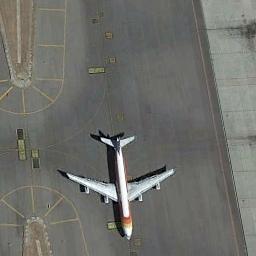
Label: airplane